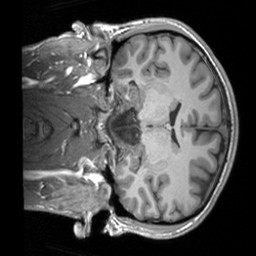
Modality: T1w
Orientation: coronal
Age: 24
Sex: male
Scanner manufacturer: siemens
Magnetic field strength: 3 T
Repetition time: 1.9 s
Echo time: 0.00226 s